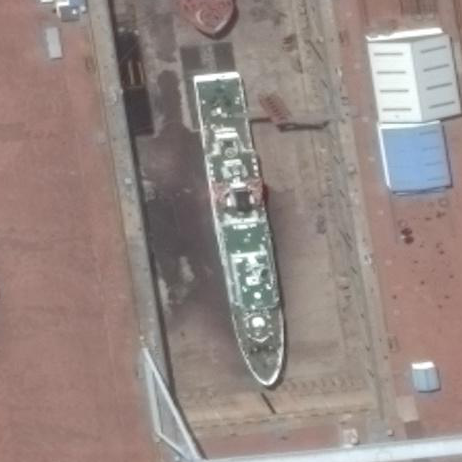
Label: cruiser